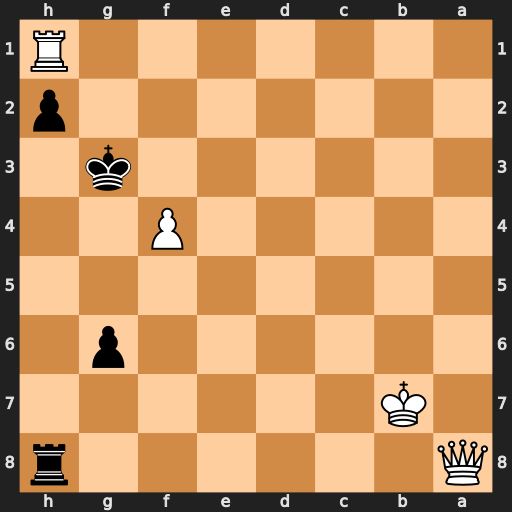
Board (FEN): Q6r/1K6/6p1/8/5P2/6k1/7p/7R
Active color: b
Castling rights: -
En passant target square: -
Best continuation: Rxa8 Kxa8 Kg2 Rd1 h1=Q Rxh1 Kxh1